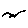
Label: bird